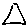
Label: triangle